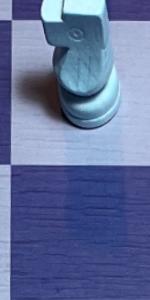
Label: Empty